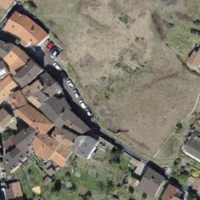
EUNIS habitat code: 55
Species observed at this site:
Nerium oleander